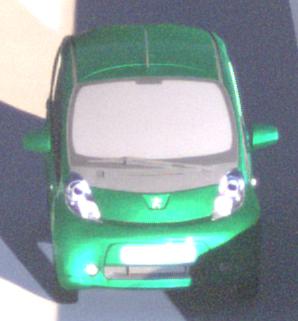
Make: Peugeot
Model: iOn
Detailed model: iOn
Model produced from: 2010/12
Model produced until: 2013/02
Doors: 5
Color: green
Road condition: dry road
Daytime: night
Contrast: high contrast